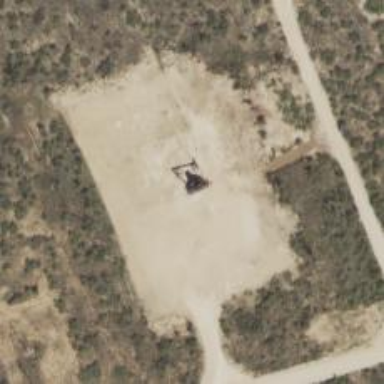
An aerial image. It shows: Petroleum well.